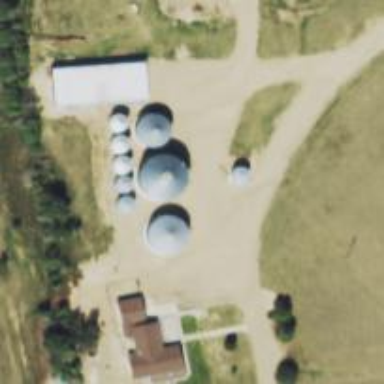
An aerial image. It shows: Silo.